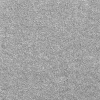
Atmospheric dust classification: dusty